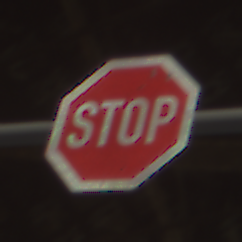
Verkehrszeichen: Stop
Umgebung: Outdoor, Urban
Tageszeit: Midday
Wetter: Clear
Licht: Natural
Jahreszeit: NotSpecified
Kontrast: LowContrast